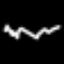
Label: squiggle